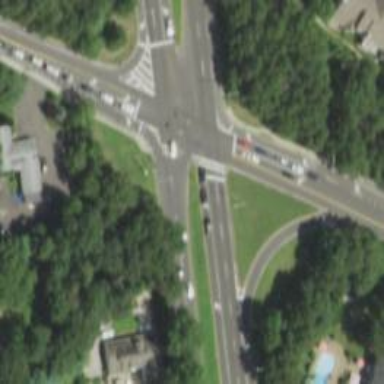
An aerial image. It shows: Secondary road with asphalt surface. There is separate sidewalk. The forward direction allows only through traffic.